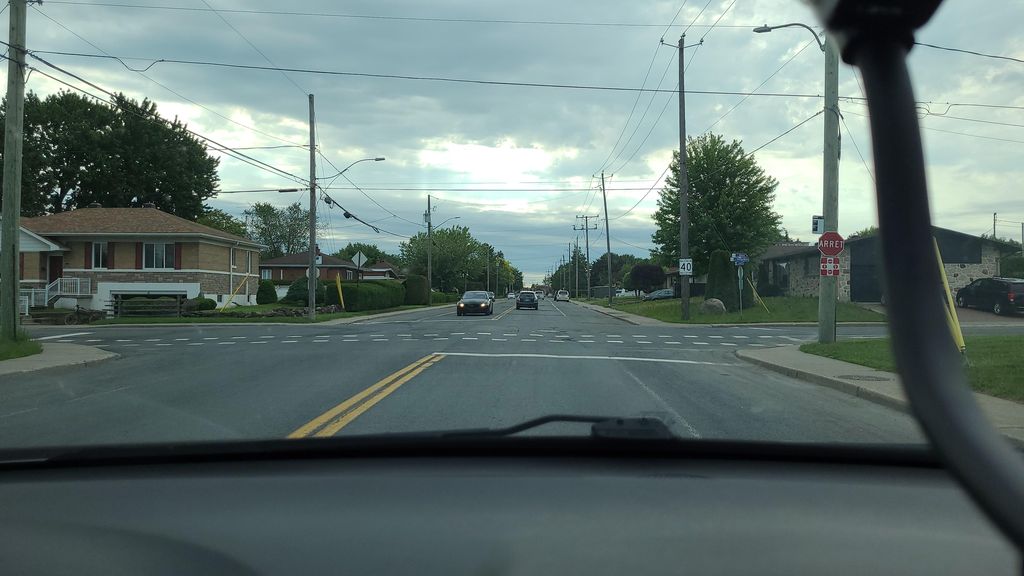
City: montreal